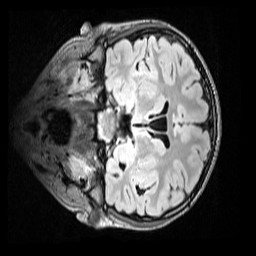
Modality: FLAIR
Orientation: coronal
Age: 11
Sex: male
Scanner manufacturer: siemens
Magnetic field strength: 3 T
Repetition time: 5 s
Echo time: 0.388 s